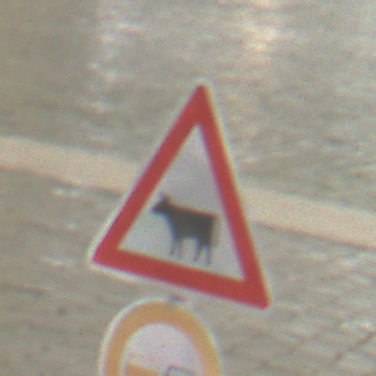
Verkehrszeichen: ViehtriebRechts
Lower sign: Ueberholverbot
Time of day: Night
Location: Outdoor (Urban)
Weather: PartlyCloudy
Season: NotSpecified
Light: Artificial